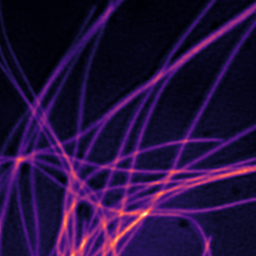
Label: Super-resolution Microtubules image